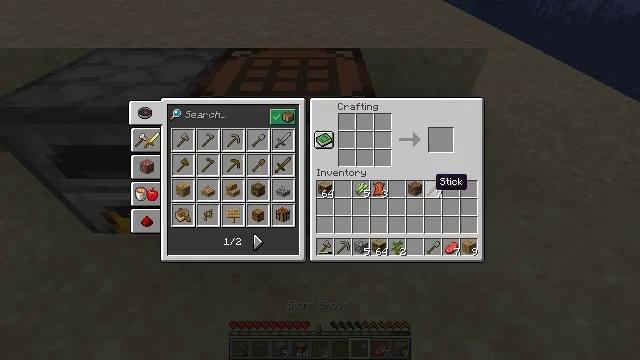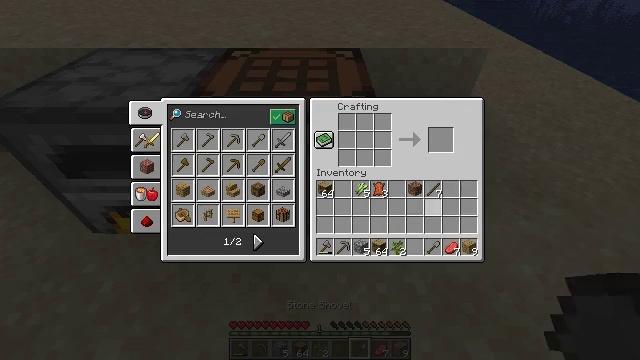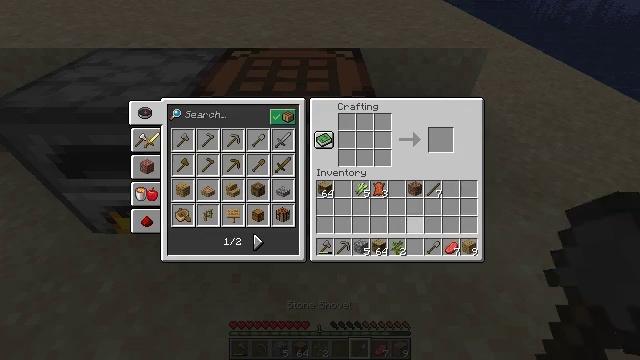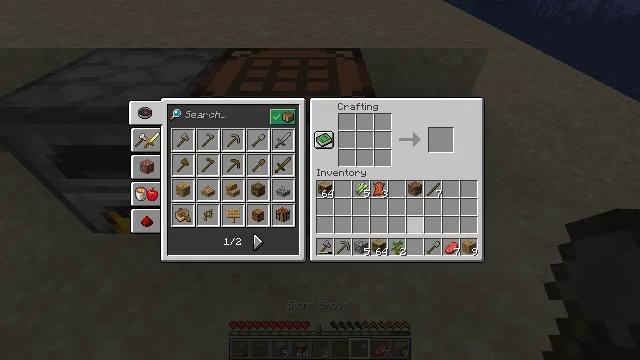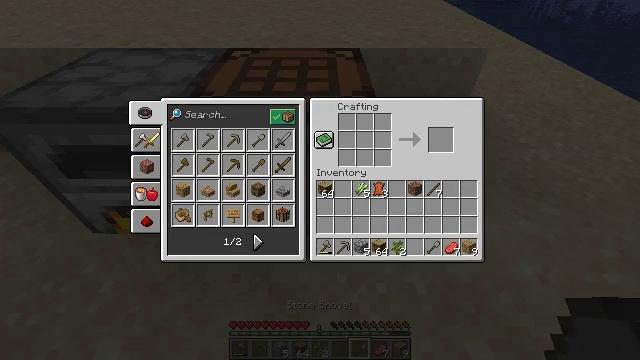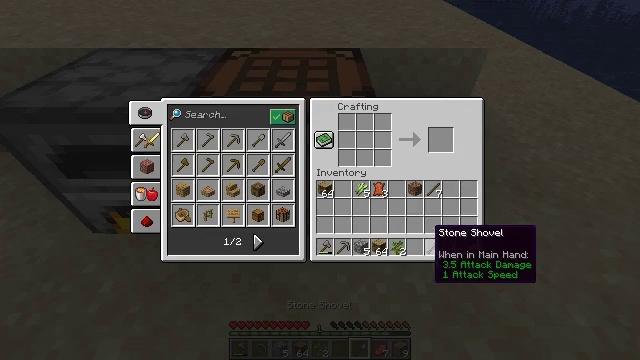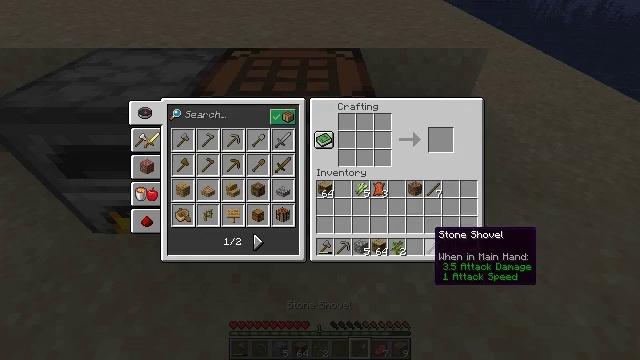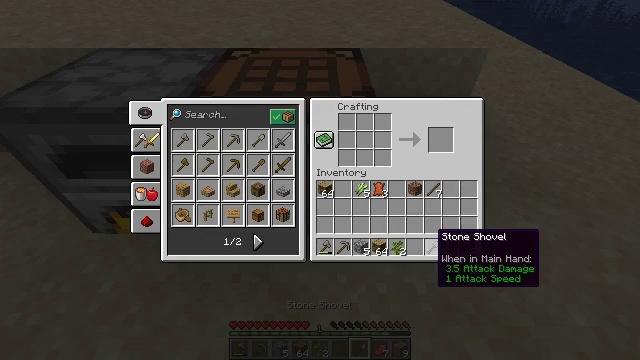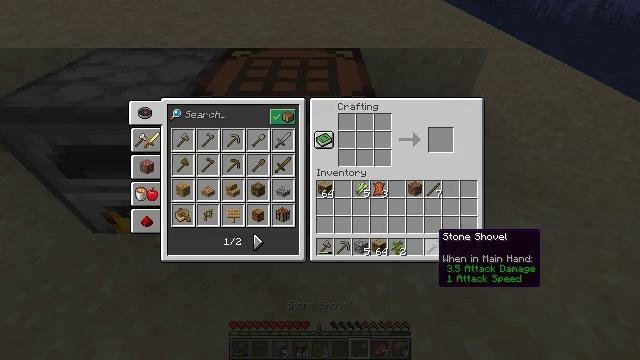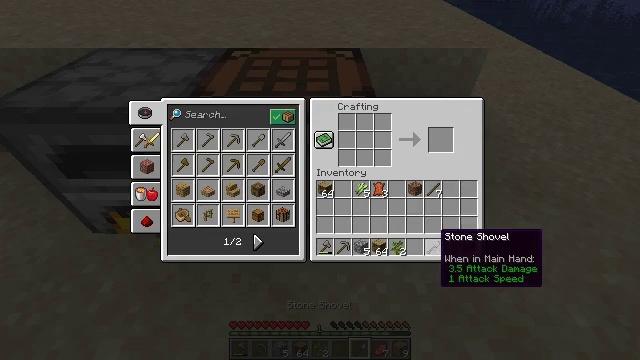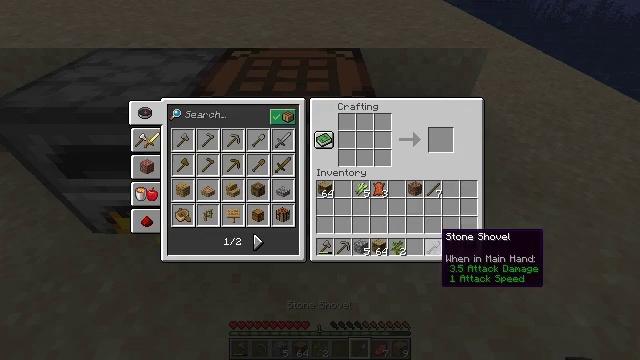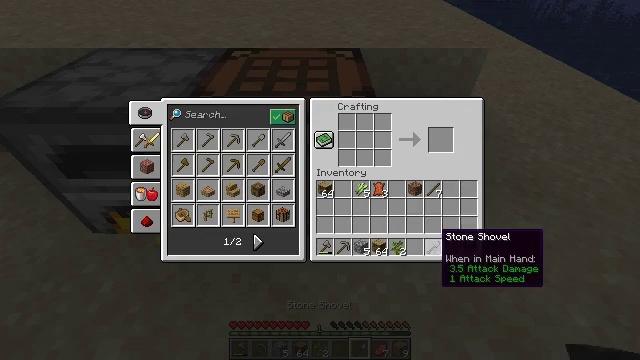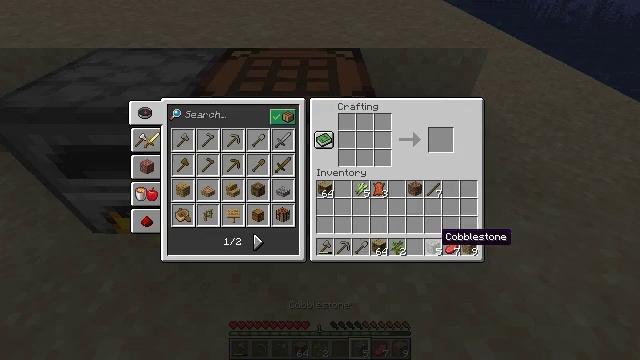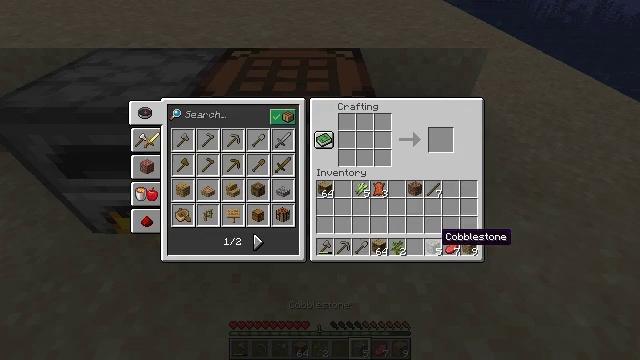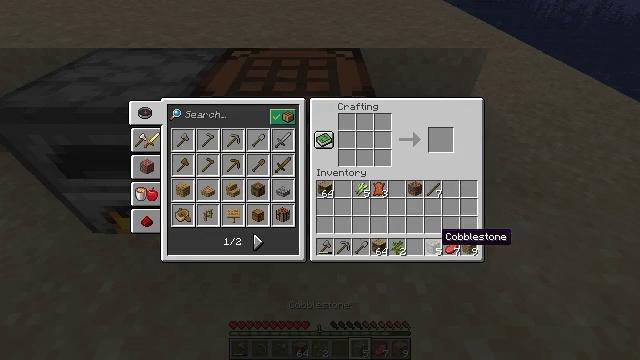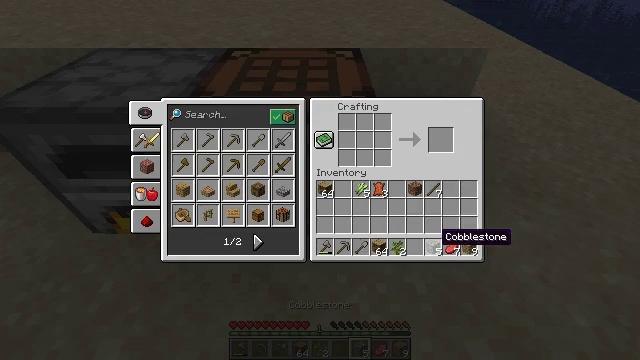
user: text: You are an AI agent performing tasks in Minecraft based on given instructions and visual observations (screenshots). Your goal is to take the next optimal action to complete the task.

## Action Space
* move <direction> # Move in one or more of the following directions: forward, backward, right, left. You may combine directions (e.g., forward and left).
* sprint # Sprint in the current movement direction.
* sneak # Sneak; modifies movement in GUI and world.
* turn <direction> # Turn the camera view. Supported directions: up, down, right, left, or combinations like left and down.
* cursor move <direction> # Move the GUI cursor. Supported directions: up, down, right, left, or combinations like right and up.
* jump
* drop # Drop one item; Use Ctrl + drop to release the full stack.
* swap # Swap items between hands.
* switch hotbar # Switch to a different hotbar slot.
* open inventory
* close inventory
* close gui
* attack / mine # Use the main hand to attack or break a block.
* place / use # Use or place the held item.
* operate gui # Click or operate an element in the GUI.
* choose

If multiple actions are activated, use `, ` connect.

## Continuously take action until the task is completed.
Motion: motion action
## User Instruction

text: Mine sand by the water.
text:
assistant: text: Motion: sneak, cursor move down, open gui
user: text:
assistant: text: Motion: cursor move down
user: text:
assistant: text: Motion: no_op
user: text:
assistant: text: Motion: cursor move down
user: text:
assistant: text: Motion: no_op
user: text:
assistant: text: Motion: no_op
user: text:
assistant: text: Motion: no_op
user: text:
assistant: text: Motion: no_op
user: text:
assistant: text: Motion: no_op
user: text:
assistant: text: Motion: no_op
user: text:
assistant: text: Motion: no_op
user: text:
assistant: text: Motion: switch to hotbar 3
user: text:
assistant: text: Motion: switch to hotbar 3
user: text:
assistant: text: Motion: switch to hotbar 3
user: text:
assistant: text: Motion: no_op
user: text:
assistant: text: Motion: no_op
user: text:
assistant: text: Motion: no_op
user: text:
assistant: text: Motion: close gui
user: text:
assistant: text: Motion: no_op
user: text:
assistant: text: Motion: turn up
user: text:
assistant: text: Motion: turn up
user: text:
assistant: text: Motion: turn up
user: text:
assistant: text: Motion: turn up
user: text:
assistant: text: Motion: turn up
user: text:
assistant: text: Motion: no_op
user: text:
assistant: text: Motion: turn up
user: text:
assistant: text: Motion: turn up
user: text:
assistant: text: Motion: no_op
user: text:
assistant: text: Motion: turn left and up
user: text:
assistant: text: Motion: turn up